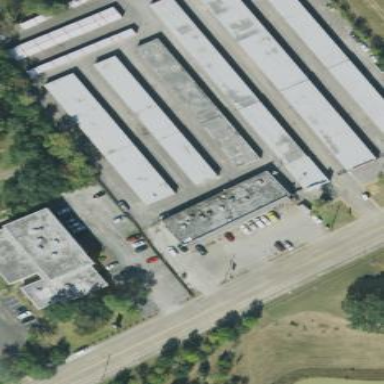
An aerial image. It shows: Warehouse building.